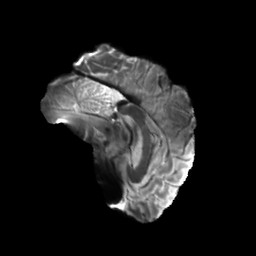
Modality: T2w
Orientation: sagittal
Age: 27
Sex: male
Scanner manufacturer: siemens
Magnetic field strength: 6.98 T
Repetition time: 7.08 s
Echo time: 0.0756 s